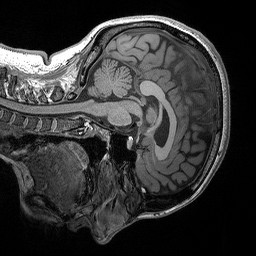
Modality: T1w
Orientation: sagittal
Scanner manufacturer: siemens
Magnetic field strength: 3 T
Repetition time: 2.3 s
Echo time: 0.00298 s